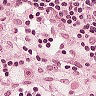
Metastatic tissue present: no